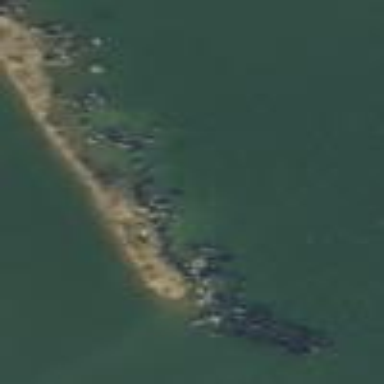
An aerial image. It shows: Breakwater structure.